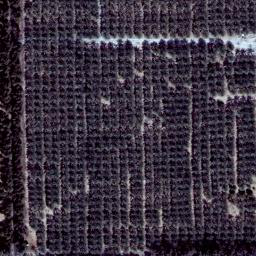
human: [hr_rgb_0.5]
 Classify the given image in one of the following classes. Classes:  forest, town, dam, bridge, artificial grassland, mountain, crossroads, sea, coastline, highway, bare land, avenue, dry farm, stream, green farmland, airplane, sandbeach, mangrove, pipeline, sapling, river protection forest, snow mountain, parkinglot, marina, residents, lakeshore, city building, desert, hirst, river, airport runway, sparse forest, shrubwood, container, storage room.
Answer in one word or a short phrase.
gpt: dry farm